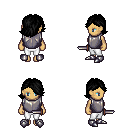
a pixel art fantasy rpg character, female body template, human, tanned skin, steel chest armor, white pants, black swoop hairstyle, metal boots, dagger, four views (front, back, left, right), 2x2 character sprite sheet, small pixel art, hard edges, no anti-aliasing